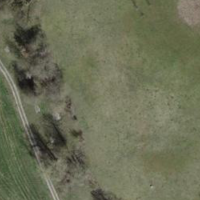
EUNIS habitat code: 25
Species observed at this site:
Pholidoptera griseoaptera
Aglais io
Centaurea scabiosa